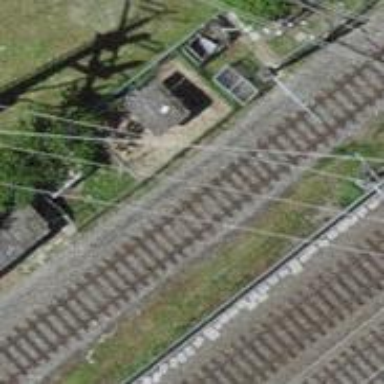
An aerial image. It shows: Rail siding with electrified contact lines for trains.